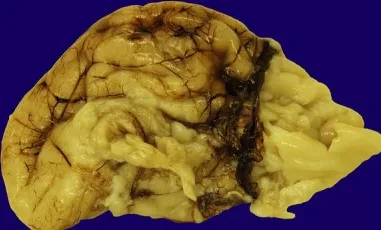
Gross photographs of the brain demonstrate severe and complex malformations including generalized pachygyria of the cerebral cortex bilaterally. Medial right frontal lobe and total agenesis of the corpus callosum.
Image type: medical_photograph (other_medical_photograph)